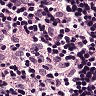
Metastatic tissue present: no